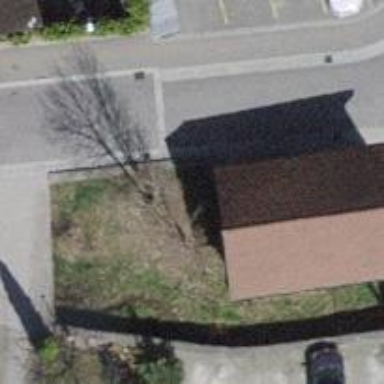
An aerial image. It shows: Shed.